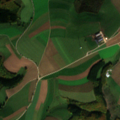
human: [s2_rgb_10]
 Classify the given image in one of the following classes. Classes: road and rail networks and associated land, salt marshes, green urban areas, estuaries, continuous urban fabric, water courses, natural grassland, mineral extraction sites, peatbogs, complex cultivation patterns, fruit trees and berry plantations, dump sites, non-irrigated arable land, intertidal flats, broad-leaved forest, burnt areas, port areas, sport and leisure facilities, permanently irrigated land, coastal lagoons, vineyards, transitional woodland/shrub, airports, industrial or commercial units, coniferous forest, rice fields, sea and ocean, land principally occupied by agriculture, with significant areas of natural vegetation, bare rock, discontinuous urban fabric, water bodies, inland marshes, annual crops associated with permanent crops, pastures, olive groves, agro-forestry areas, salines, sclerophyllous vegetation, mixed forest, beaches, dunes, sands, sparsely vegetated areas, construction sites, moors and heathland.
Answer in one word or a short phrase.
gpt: non-irrigated arable land, pastures, broad-leaved forest, mixed forest